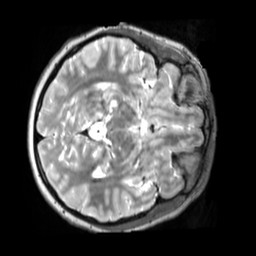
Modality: T2w
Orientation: axial
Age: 13
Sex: male
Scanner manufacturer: siemens
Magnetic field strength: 3 T
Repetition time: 3.2 s
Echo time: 0.408 s